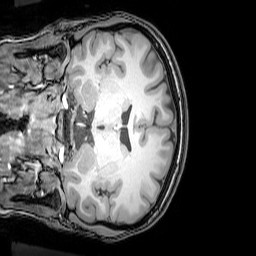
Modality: T1w
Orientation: coronal
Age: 22
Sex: female
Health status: healthy
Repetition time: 0.081 s
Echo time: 0.037 s